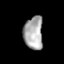
Tissue: lung
Cell type: Epithelial cells
Senescence score: 0.2375
Nuclear area (px): 617
Mean DAPI intensity: 170.146